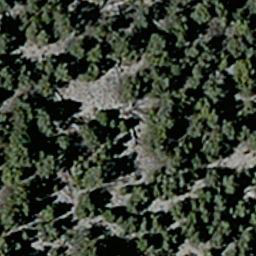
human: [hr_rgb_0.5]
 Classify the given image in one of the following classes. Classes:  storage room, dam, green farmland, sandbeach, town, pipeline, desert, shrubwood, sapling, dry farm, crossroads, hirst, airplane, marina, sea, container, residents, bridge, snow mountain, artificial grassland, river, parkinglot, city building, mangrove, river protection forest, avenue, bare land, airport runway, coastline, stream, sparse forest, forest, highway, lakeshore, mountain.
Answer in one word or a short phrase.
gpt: sparse forest